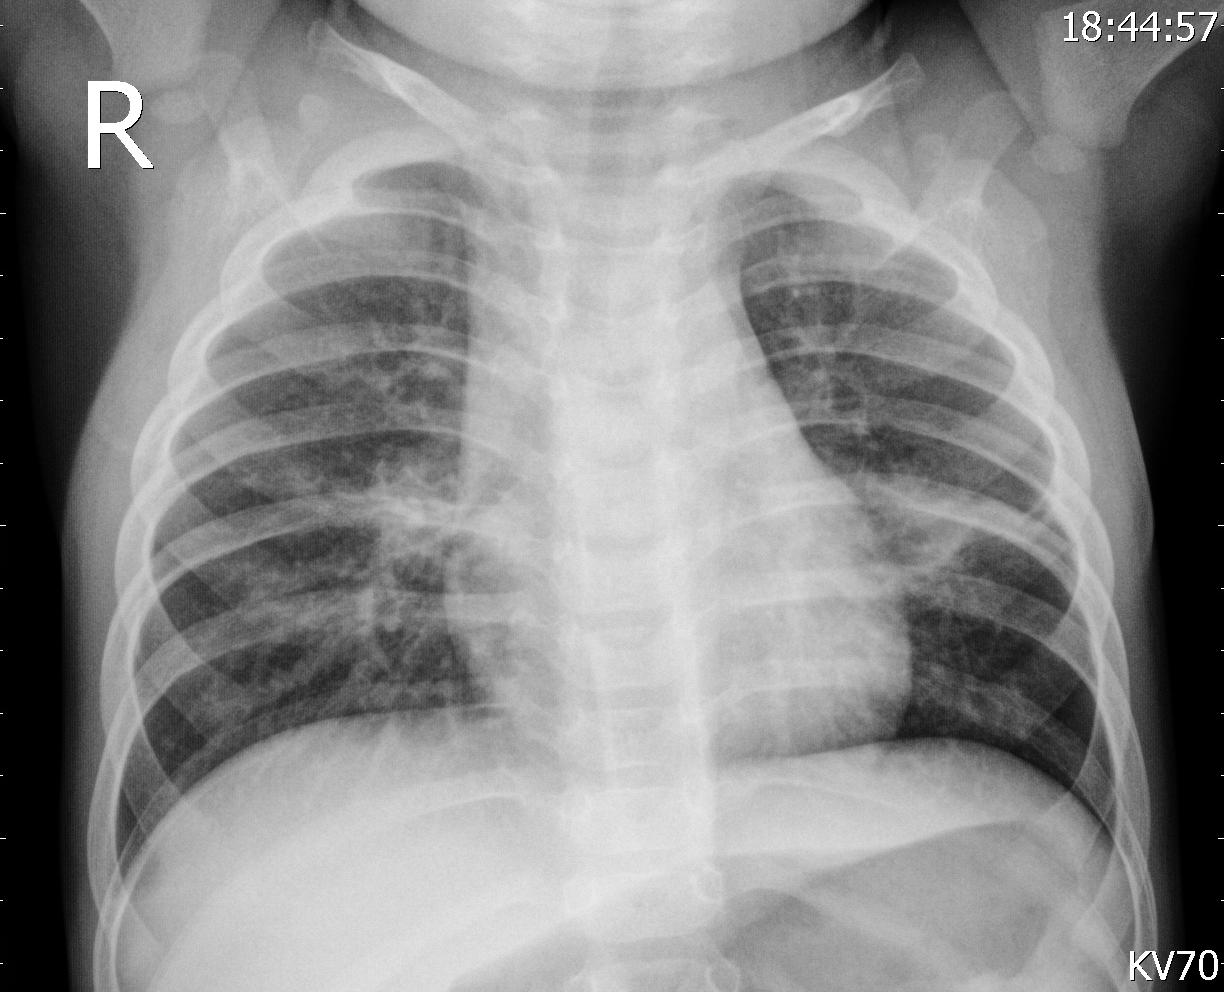
Diagnosis: PNEUMONIA